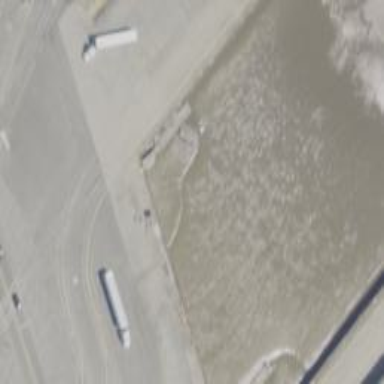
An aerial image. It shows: Man-made pier.